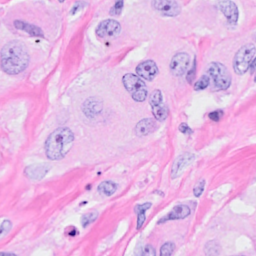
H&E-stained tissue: Breast